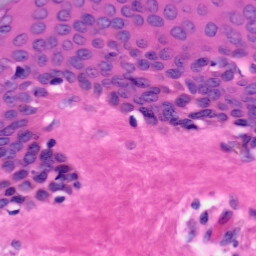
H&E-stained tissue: Skin